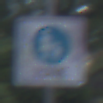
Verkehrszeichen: BeginnFussgaengerzone
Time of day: SunriseSunset
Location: Outdoor (Urban)
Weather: PartlyCloudy
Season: NotSpecified
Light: Natural